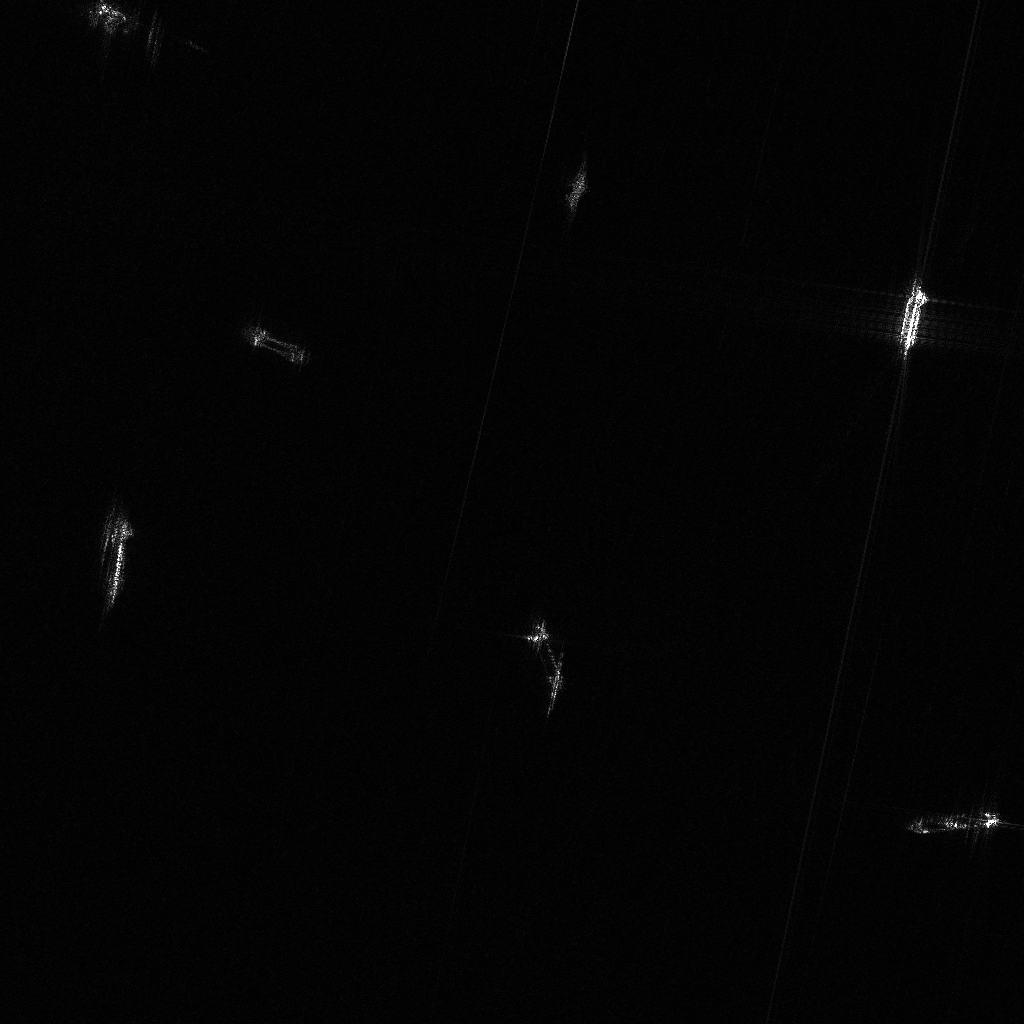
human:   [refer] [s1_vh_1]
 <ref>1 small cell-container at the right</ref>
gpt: <box>[[87, 26, 90, 34, 8]]</box>